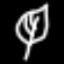
Label: leaf